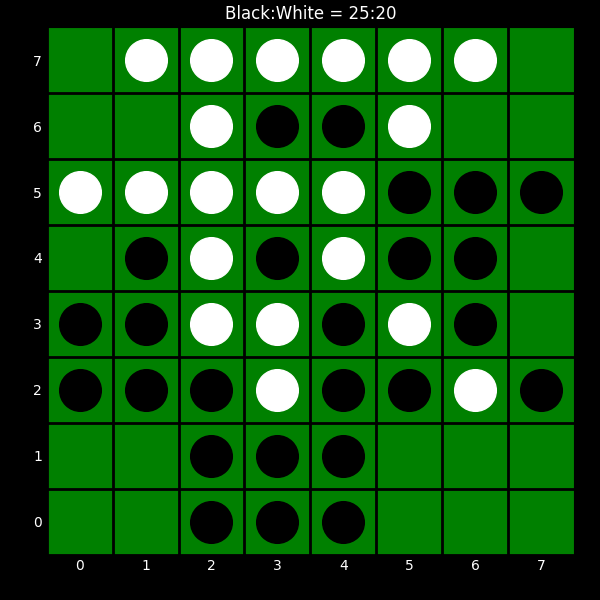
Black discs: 25
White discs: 20